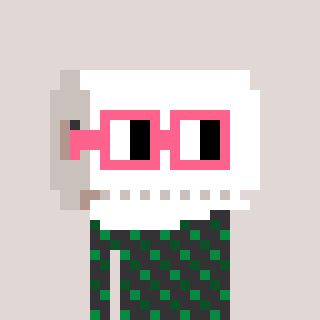
a pixel art character with square pink glasses, a toiletpaper-full-shaped head and a grayscale-colored body on a warm background